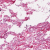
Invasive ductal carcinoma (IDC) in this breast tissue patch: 0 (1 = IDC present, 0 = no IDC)